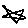
Label: star